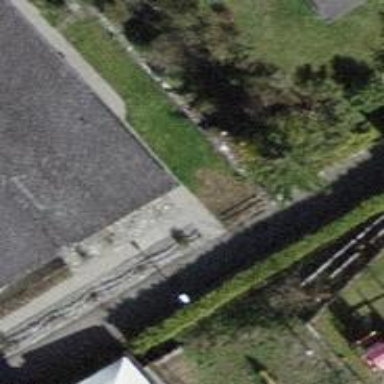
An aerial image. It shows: Paved footway.